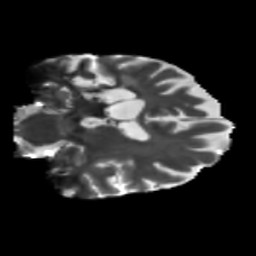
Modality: T2w
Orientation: coronal
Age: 68
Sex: female
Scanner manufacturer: siemens
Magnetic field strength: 3 T
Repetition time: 5.25 s
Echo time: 0.08 s